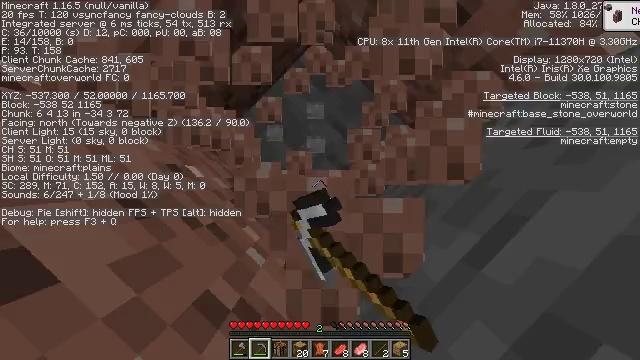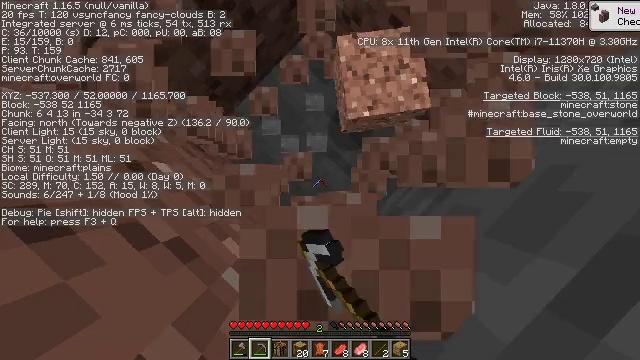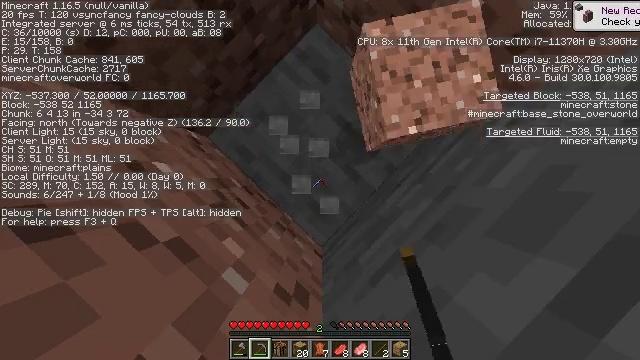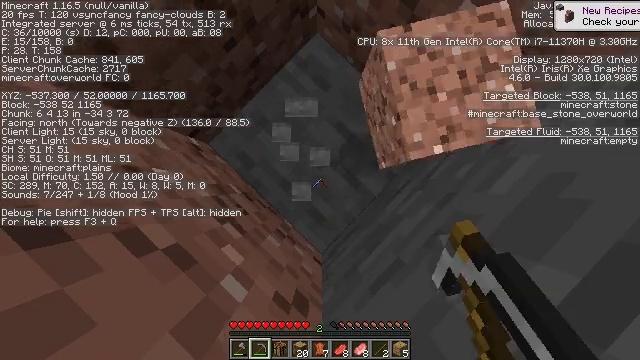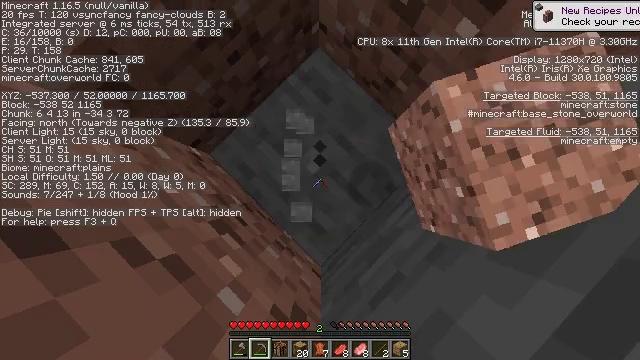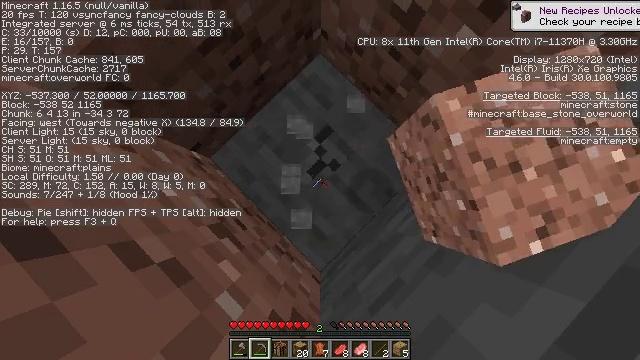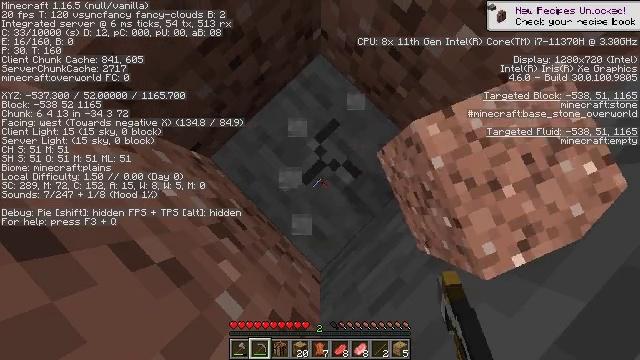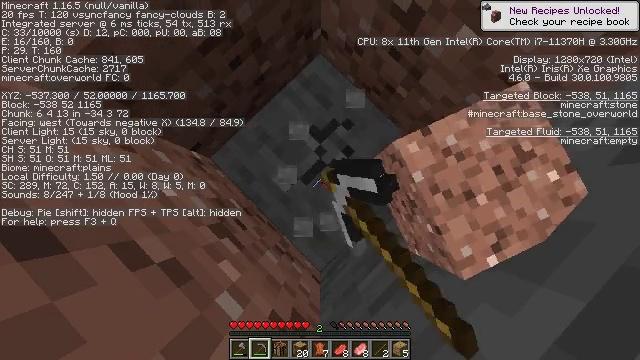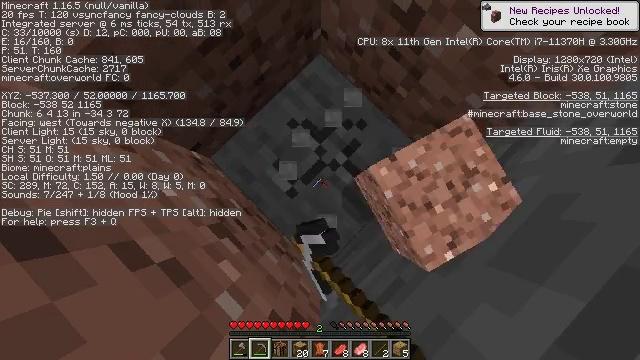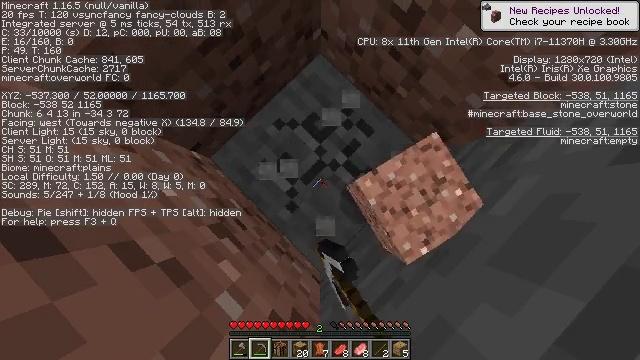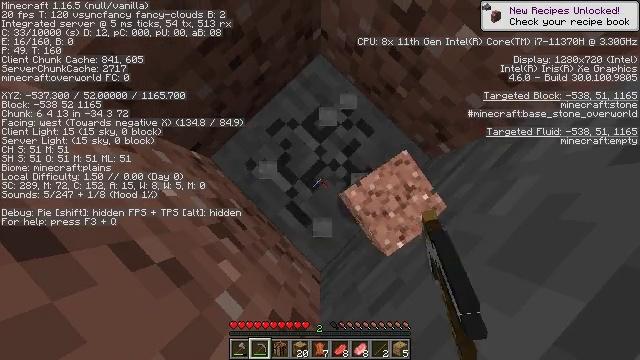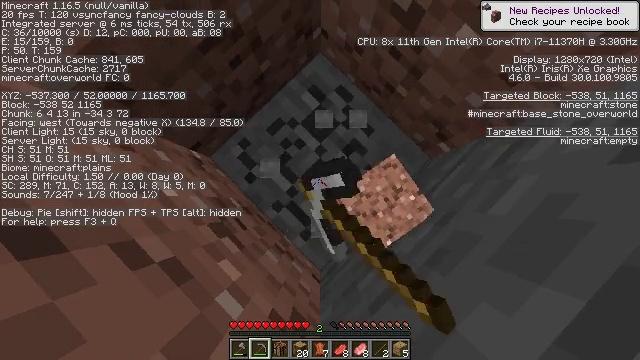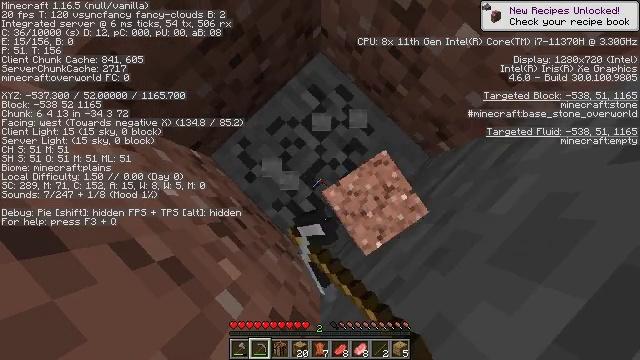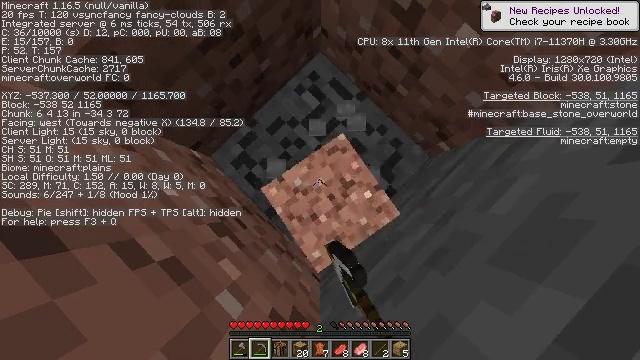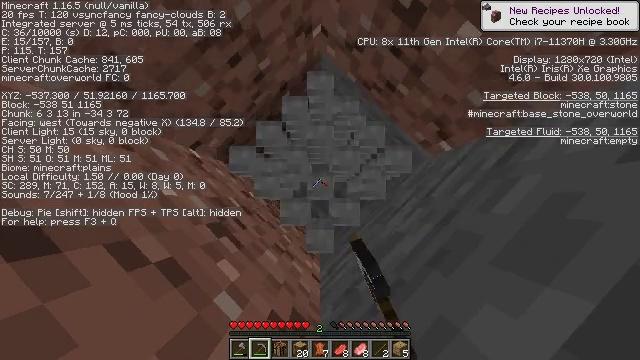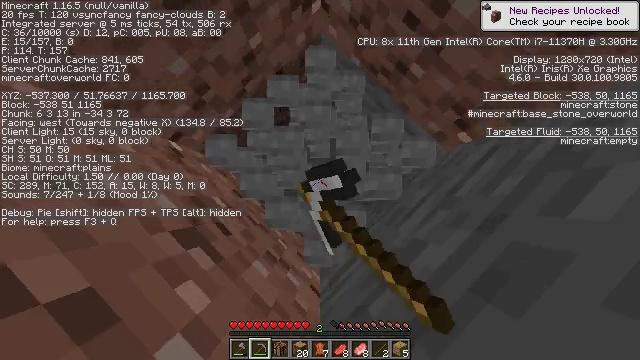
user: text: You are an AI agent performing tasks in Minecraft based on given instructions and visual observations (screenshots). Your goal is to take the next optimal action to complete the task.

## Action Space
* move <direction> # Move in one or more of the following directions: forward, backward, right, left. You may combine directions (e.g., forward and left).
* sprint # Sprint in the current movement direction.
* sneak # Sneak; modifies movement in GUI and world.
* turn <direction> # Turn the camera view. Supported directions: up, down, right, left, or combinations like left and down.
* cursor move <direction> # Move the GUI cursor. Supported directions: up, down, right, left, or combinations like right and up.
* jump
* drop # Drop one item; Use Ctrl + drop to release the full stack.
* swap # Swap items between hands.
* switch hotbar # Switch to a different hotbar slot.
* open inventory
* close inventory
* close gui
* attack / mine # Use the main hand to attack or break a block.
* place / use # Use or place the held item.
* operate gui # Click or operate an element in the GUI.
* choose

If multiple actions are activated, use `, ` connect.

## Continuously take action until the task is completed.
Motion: motion action
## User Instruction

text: Collect stone from the mine.
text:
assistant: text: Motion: attack / mine
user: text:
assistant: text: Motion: attack / mine
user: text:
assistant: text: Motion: turn up, attack / mine
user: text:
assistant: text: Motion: turn up, attack / mine
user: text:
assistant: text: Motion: turn up, attack / mine
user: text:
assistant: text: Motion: attack / mine
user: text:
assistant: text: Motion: attack / mine
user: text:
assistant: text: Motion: attack / mine
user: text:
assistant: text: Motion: attack / mine
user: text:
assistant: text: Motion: attack / mine
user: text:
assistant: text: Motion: attack / mine
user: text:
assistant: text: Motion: attack / mine
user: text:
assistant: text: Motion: attack / mine
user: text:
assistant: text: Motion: attack / mine
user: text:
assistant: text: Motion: attack / mine
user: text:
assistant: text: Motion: turn up, attack / mine
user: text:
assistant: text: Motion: attack / mine
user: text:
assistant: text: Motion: attack / mine
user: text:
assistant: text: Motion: turn down, attack / mine
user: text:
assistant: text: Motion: attack / mine
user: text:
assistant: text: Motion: attack / mine
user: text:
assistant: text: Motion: attack / mine
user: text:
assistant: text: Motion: attack / mine
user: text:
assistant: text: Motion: attack / mine
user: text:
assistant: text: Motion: attack / mine
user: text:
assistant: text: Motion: attack / mine
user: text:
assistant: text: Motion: turn down, attack / mine
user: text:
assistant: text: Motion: attack / mine
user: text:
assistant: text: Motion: attack / mine
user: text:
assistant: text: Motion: attack / mine